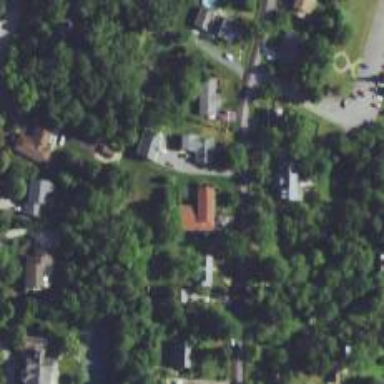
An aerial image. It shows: Neighborhood.